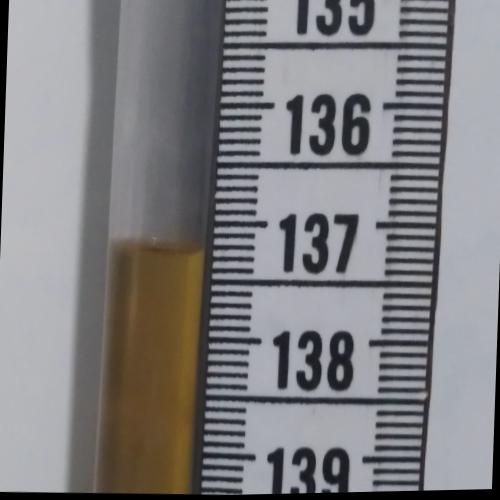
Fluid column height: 137.2 cm